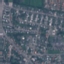
Land use / land cover class: Residential